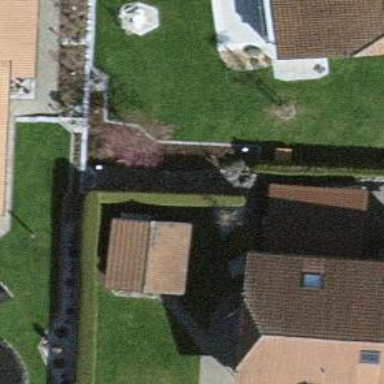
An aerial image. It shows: Hedge barrier.